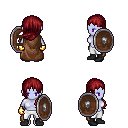
a pixel art fantasy rpg character, female body template, dark elf, purple skin, brown cape, white pants, brunette left-swept hairstyle, gold gloves, black shoes, shield, four views (front, back, left, right), 2x2 character sprite sheet, small pixel art, hard edges, no anti-aliasing